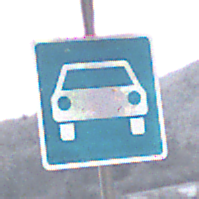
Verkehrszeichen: Kraftfahrstrasse
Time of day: MorningAfternoon
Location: Outdoor (Nature)
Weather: PartlyCloudy
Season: Winter
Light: Natural